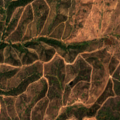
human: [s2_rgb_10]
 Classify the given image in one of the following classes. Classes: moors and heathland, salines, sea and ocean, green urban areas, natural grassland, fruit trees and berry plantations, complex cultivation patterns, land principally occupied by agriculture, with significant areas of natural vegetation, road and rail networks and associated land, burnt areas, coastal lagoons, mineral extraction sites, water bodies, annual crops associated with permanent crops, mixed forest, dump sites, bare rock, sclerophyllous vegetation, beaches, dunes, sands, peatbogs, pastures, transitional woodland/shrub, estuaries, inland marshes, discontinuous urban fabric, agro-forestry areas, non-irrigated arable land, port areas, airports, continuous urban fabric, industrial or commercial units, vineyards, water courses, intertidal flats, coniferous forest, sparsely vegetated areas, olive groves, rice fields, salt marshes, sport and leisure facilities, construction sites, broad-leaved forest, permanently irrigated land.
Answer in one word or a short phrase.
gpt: agro-forestry areas, broad-leaved forest, transitional woodland/shrub